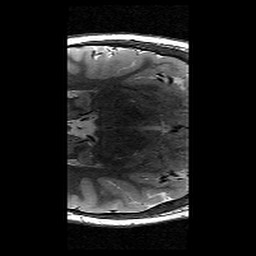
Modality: T2w
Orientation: axial
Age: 11
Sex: female
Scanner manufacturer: siemens
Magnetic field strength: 3 T
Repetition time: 9.23 s
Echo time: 0.067 s